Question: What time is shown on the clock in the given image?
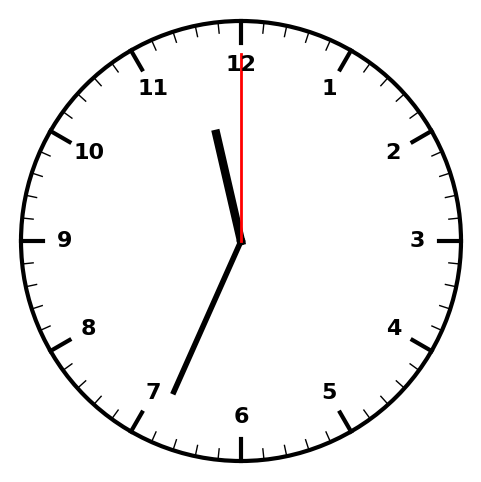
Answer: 11:34:00